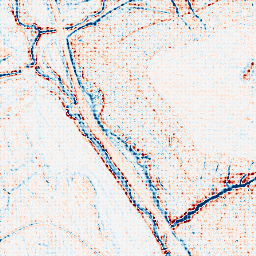
Category: edge_preserving
Decomposition family: anisotropic_diffusion
Decomposition parameters: iterations: 10
kappa: 50
gamma: 0.1
Upsampling method: sinc_blackman
Upsampling parameters: scale: 4
kernel_size: 4
Upsampling scale: 4